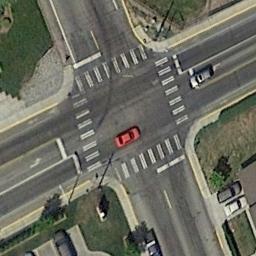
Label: intersection